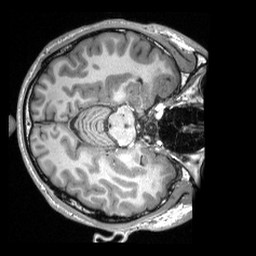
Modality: T1w
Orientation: axial
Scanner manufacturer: siemens
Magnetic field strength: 3 T
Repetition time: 2.3 s
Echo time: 0.00308 s